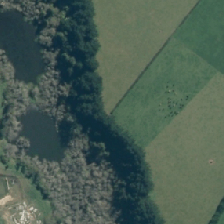
Land cover: herbaceous_freshwater_vege